Field crop: maize
Growth stage: 2
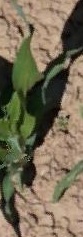
Species: maize